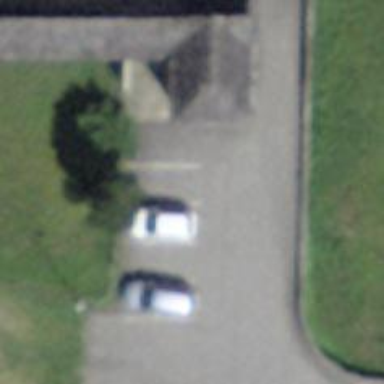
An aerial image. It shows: Parking area.